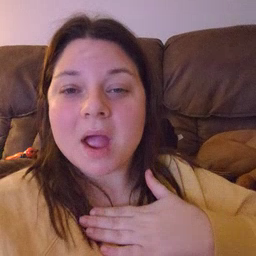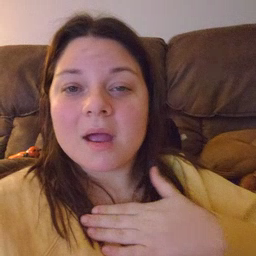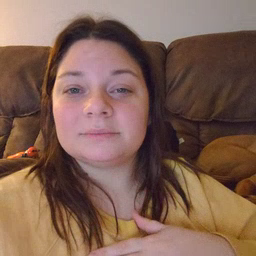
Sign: minemy